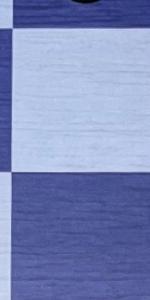
Label: Empty